Field crop: maize
Growth stage: 2
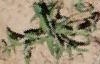
Species: atriplex